Question:
- Load animation as defined by 'if' condition
- Then after 1000ms, the setTimeout function will change the state, thus rendering the 'else' part of the conditional
The component loads in fine, however, when I have another instance of the component created, both on alerts fire at the same time, and the this.render.state is set to true. This prevents the animation from loading as part of the conditional statement, since state.render is true... even though it should be false... Shouldn't each instance of this component display the default conditional behaviour?
'''
export class Name extends Component {
state = {
render: false,
};
componentDidMount() {
//alert('Test')
setTimeout(
function () {
//Start the timer
this.setState({ render: true }); //After 1 second, set render to true
}.bind(this),
1000
);
}
render() {
if (this.state.render === false) {
return (
<div className={styles.LContainer}>
<div className={styles.ldsRing}>
<div></div>
<div></div>
<div></div>
<div></div>
</div>
</div>
);
} else {
console.log(this.state.render)
return (
<div className={styles.Container}>
<img
className={styles.imageO}
src={require("./Apple_logo_white.svg")}
/>
<div className={styles.textArea}>
<h1 className={styles.title}>{this.props.title}</h1>
<h2 className={styles.subtitle}>
{this.props.sub}
</h2>
<Input name="name" handleChange = {this.props.handleChange} />
<ScreenButton goDirection={this.props.backScreen} direction="back"/>
<ScreenButton goDirection={this.props.nextScreen} direction="next"/>
</div>
</div>
);
}
}
}
'''
'''
render() {
//Pulling information down from state:
const { step, name, interest, location } = this.state;
const values = { step, name, interest, location };
switch (step) {
case 1:
return (
<Welcome
nextScreen={this.nextScreen}
handleChange={this.handleChange}
values={values}
/>
);
case 2:
console.log(this.state.step);
//return <h1>GOLS</h1>
return (
<React.Fragment>
<Name
nextScreen={this.nextScreen}
backScreen={this.backScreen}
handleChange={this.handleChange}
values={values}
sub="Example text"
title="Example text"
/>
</React.Fragment>
);
case 3:
console.log(this.state.step);
return (
<React.Fragment>
<Name
nextScreen={this.nextScreen}
backScreen={this.backScreen}
handleChange={this.handleChange}
values={values}
sub="Example text"
title="Example text"
/>
</React.Fragment>
);
}
}
[1]: https://i.stack.imgur.com/U0v38.gif
'''
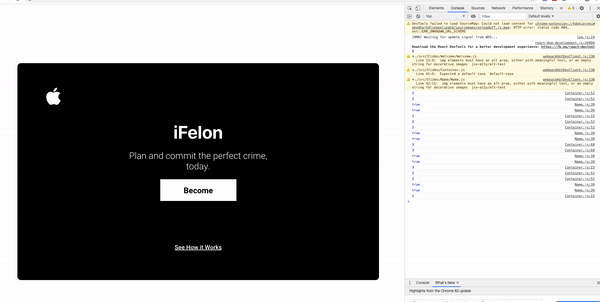
Answer: Good news! I figured out the solution when my '<Input/>' components started to behave similarly.
The problem was that each component (both '<Name />' and '<Input/>'were behaving similarly to their first rendered instance, almost as if they were sharing state.
The fix was simple...
Like this:
'<Name key="Unique Key Value">'